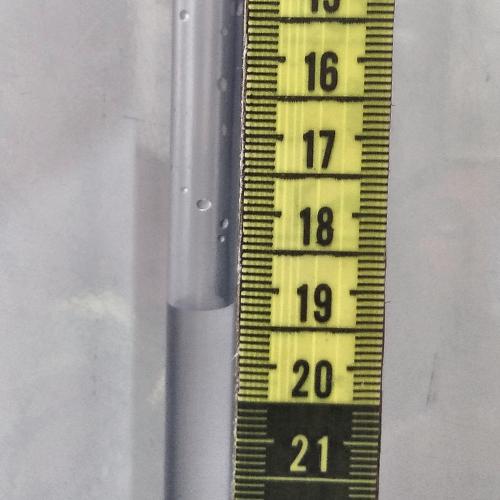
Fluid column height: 19.2 cm